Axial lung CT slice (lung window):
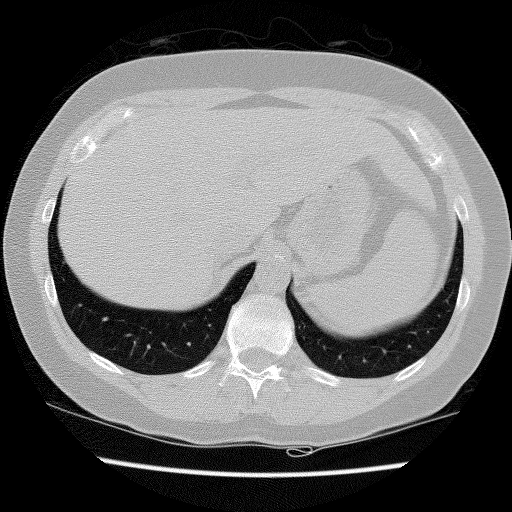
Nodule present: no